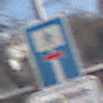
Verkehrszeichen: SackgasseFussgaengerDurchlaessig
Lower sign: HinweisGeaenderteVorfahrtVerkehrsfuehrungVerkehrsregelung3
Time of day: MorningAfternoon
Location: Outdoor (Special)
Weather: Clear
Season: Winter
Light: Natural